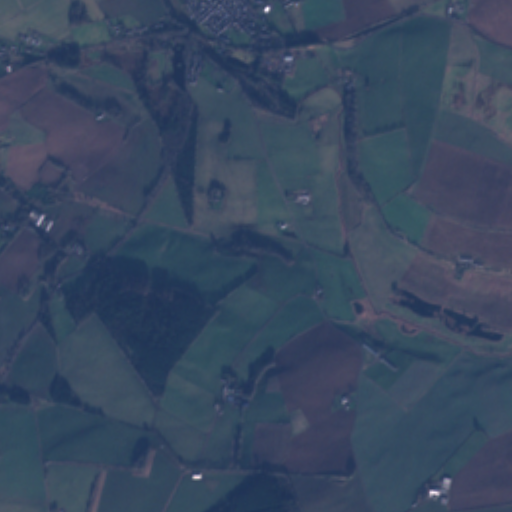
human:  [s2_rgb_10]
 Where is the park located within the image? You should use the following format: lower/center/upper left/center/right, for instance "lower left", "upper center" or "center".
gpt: The park is located in the upper center of the image.
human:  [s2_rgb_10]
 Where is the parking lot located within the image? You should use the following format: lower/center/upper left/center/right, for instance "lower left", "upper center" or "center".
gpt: The parking lot is located in the upper of the image.
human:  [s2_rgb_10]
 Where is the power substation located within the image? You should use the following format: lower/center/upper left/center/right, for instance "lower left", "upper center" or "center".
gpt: The power substation is located in the upper right of the image.
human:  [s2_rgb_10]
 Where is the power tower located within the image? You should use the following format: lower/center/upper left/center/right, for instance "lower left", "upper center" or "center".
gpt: The power tower is located in the upper right of the image.
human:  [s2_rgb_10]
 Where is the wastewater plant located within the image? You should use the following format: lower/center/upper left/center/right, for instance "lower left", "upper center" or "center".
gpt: The wastewater plant is located in the upper center of the image.
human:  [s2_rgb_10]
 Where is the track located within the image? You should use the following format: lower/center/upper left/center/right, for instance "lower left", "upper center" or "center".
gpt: There is no track in the image.